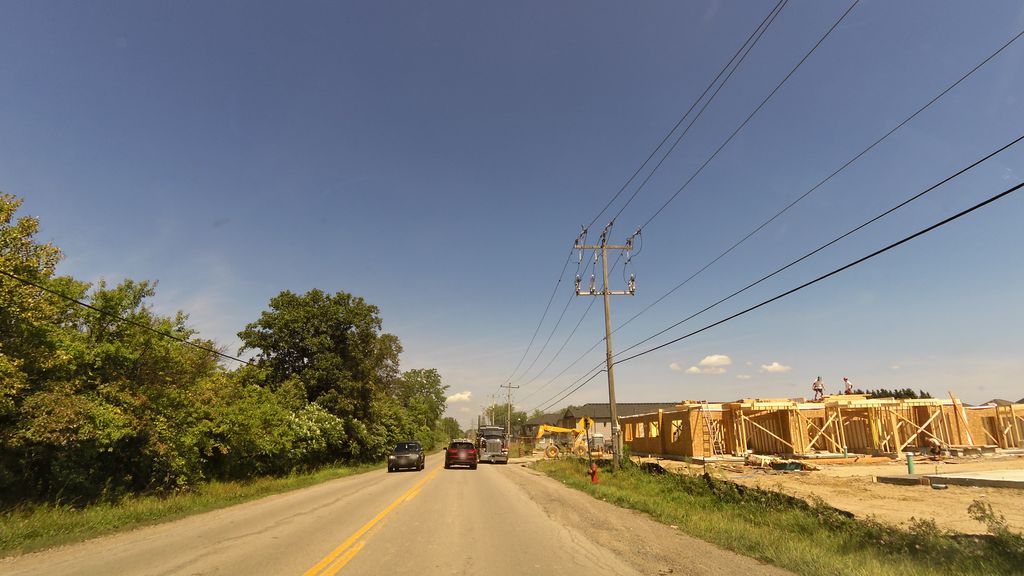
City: hamilton